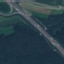
Land use / land cover class: Highway